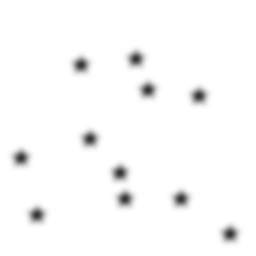
Squares: 0
Triangles: 0
Stars: 11
Total shapes: 11